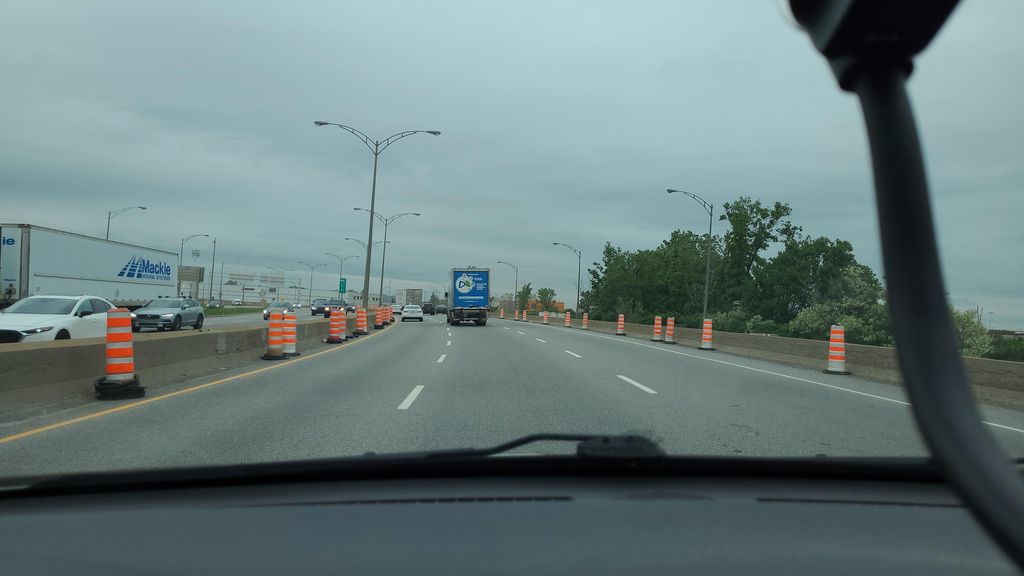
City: montreal